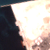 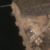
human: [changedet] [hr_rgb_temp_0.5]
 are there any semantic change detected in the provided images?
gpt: Some buildings were edified on the shore.